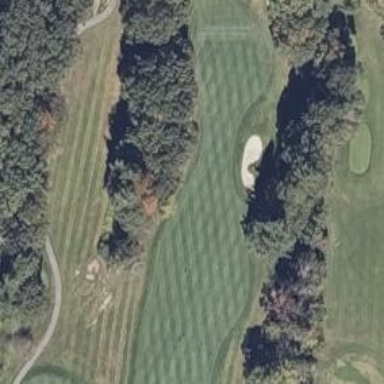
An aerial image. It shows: Golf fairway surrounded by grass.